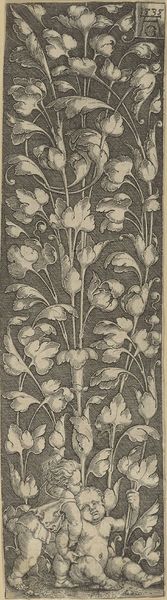
Titel: Laubwerkfüllung mit zwei Putten
Künstler: Heinrich Aldegrever
Standort: Hamburg
Institution: Museum für Kunst und Gewerbe Hamburg
Schlagwörter: blätter, grün, ornament, pflanzen, renaissance, kinder, papier, zwei, grafik, graphik, ornamente, fotografie, photographie, stengel, druck, druckgraphik, druckgrafik, monogramm, stich, illustration, schwarzweiß, laubwerk, vegetabil, putten, kupferstich, amoretten, händchen, arabeske, rankenwerk, rankenornament, gerippt, reproduktionen, 1535, druckerzeugnisse, pflanzenornamente, ornamentstich, vorlageblätter, hopfenblatt, füllung